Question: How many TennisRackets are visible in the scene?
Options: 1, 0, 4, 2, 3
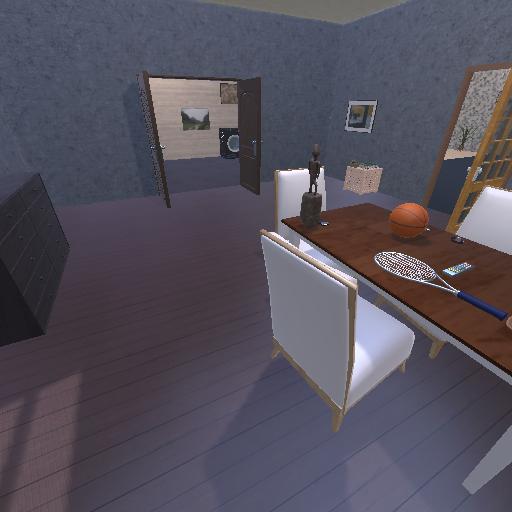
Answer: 1